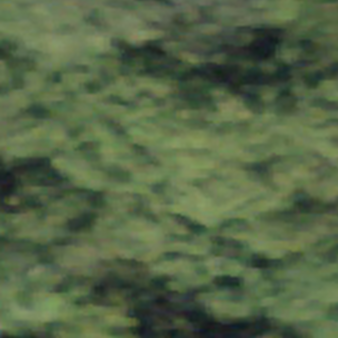
Label: other